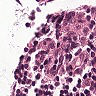
Metastatic tissue present: no